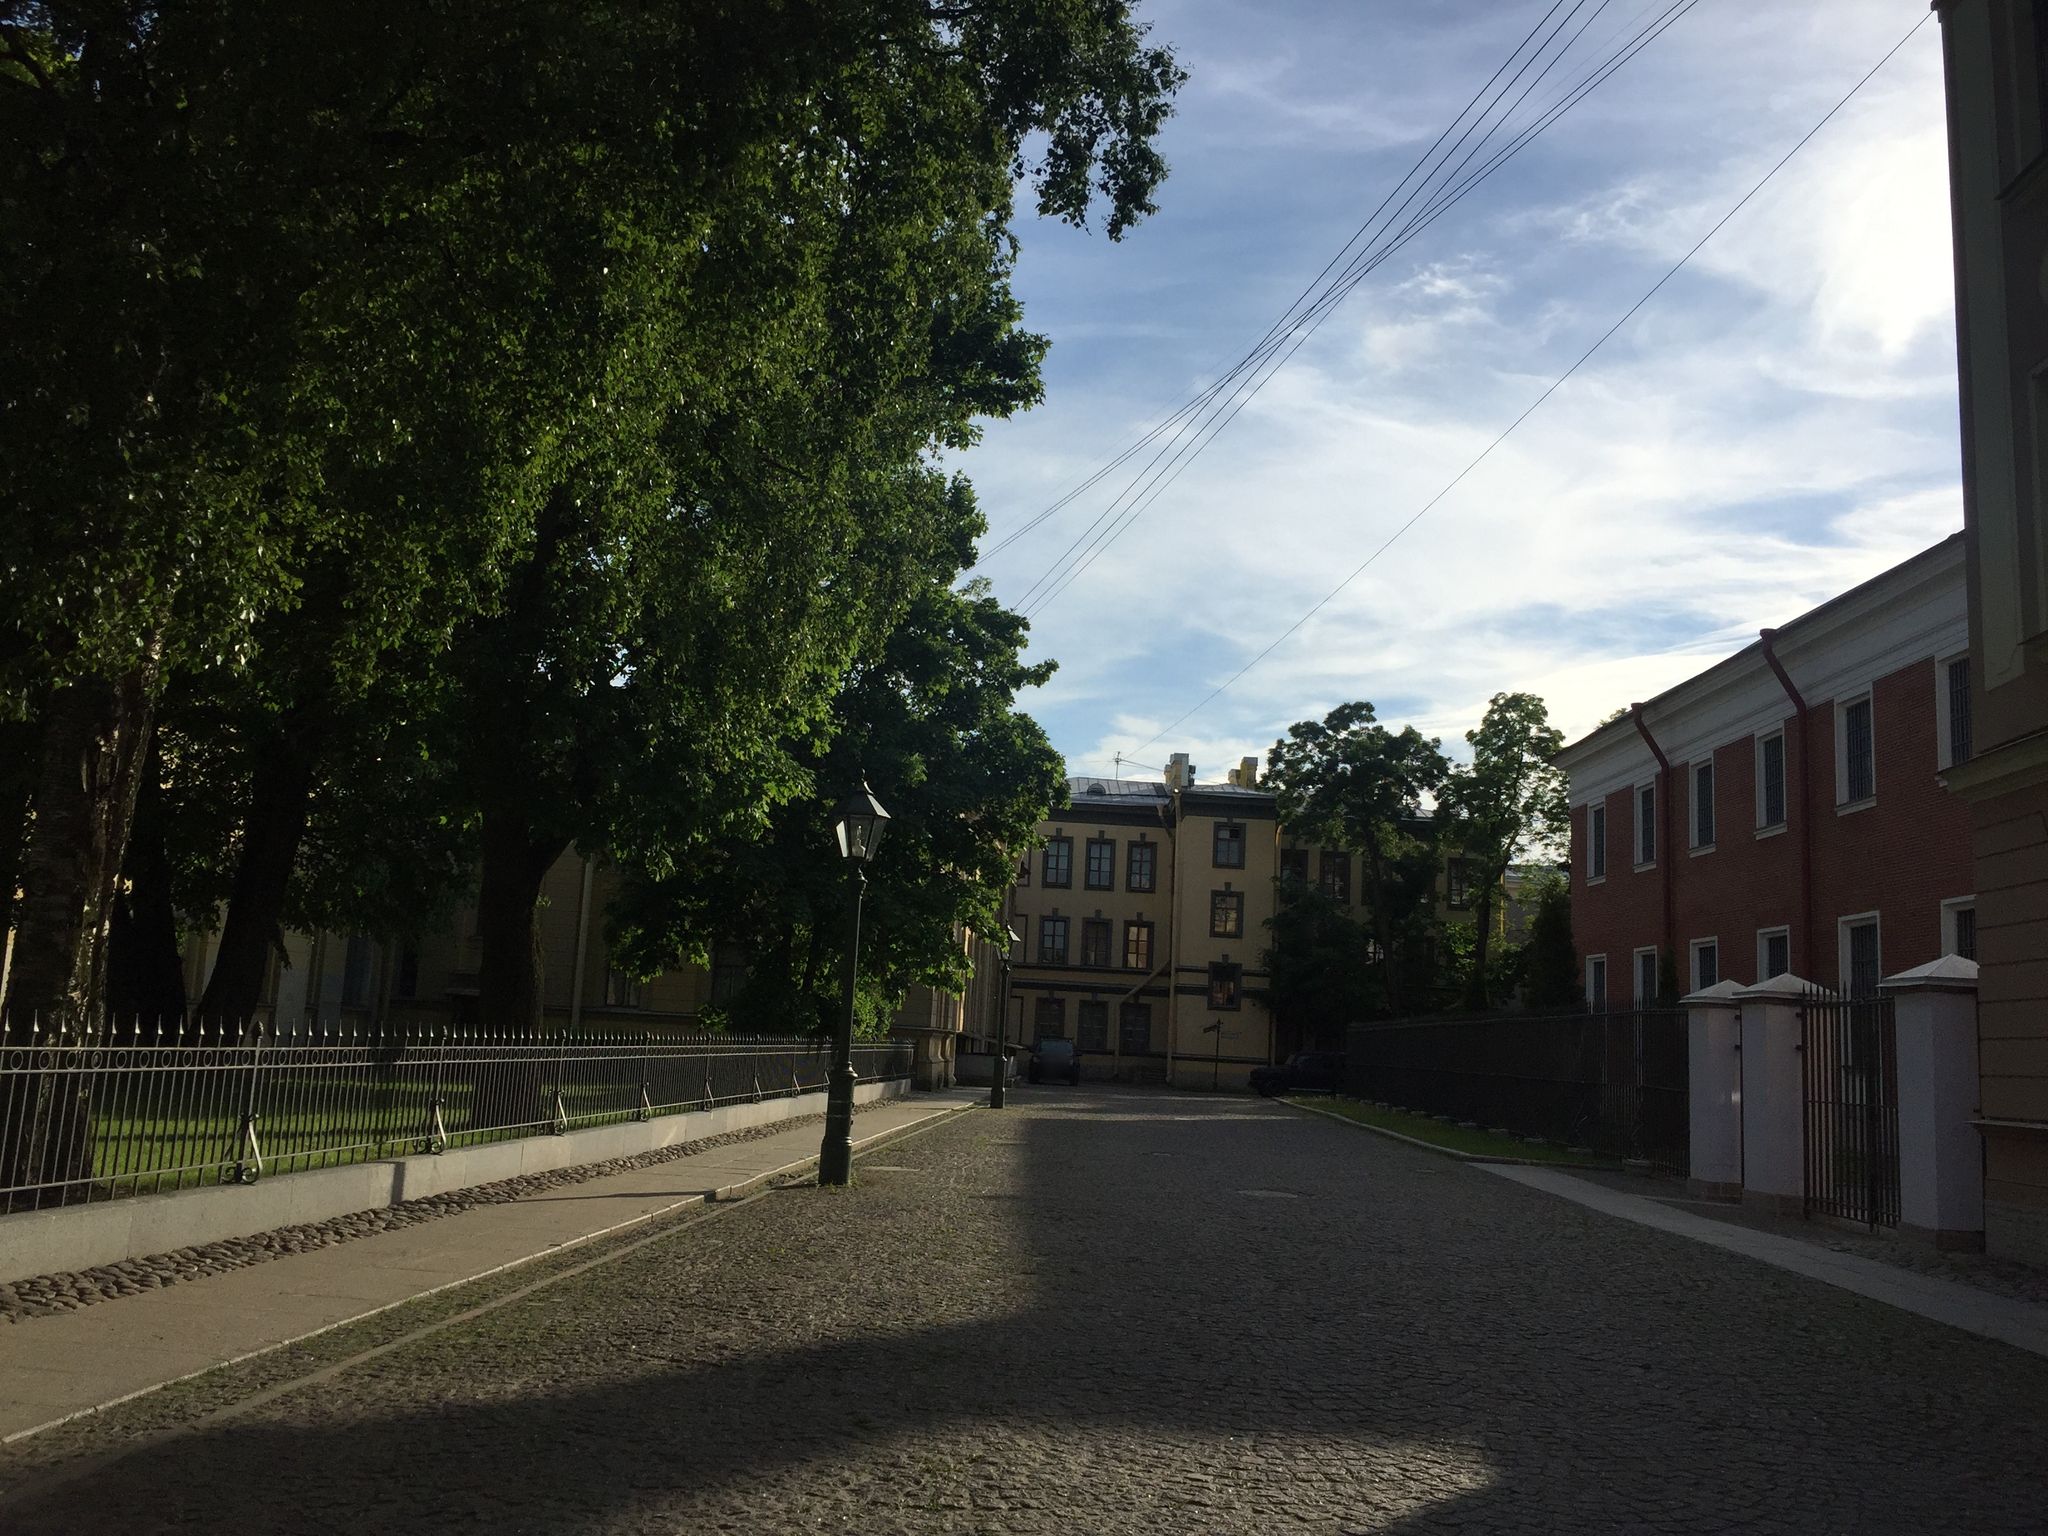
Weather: clear
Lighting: day
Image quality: good
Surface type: driving surface
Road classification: service
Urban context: urban centre
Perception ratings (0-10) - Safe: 6.15, Lively: 6.47, Beautiful: 9.26, Boring: 4.71, Depressing: 5.49, Wealthy: 5.51